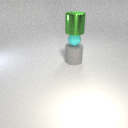
large gray rubber cylinder below large green metal cylinder